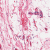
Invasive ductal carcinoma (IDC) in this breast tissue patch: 0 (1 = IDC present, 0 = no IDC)